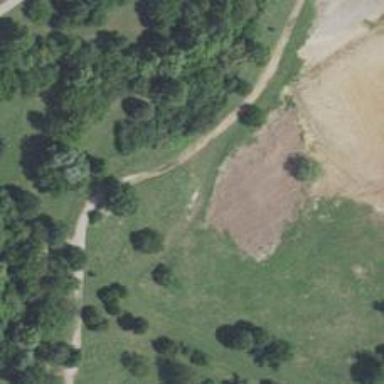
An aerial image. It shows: Disc golf tee area.